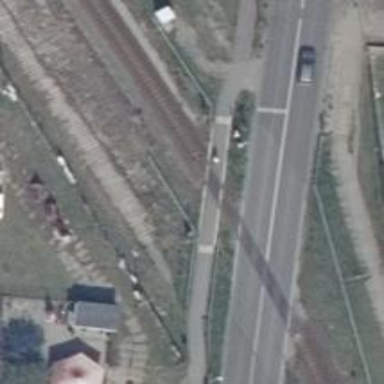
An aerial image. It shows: Railway crossing with lights and full barriers.